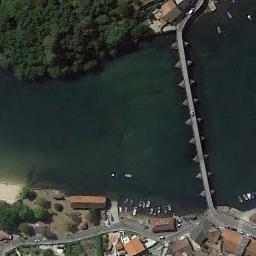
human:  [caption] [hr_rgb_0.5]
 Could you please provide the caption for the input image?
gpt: On one side of the river, There are farmland  And on the other side, There are settlements .

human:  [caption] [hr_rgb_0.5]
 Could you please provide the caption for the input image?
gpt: A bridge built on a dark green river and some houses on one side of the river, And dense green plants on the other side of the river .

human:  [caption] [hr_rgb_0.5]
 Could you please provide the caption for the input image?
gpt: A bridge connects the land on both sides of the turquoise river  There are many buildings and forests on the land .

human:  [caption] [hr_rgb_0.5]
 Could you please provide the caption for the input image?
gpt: There is a bridge over the river between many buildings and trees .

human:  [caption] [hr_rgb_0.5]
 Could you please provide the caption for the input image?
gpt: Numerous buildings are at either end of the bridge .